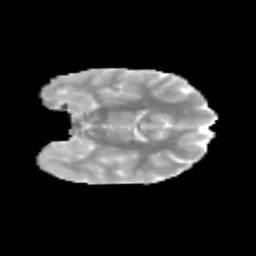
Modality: MD
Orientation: coronal
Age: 10
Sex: female
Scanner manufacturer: siemens
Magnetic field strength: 3 T
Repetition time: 3.8 s
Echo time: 0.07 s